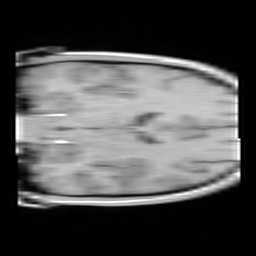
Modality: FLASH
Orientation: coronal
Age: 21
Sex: male
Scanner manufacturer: siemens
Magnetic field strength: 3 T
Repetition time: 0.245 s
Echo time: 0.0026 s